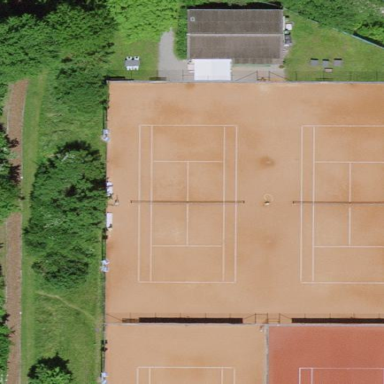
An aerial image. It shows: Tennis court on pitch.